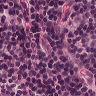
Metastatic tissue present: no